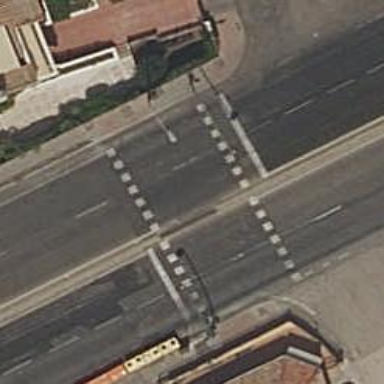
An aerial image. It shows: Road crossing with traffic signals.